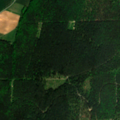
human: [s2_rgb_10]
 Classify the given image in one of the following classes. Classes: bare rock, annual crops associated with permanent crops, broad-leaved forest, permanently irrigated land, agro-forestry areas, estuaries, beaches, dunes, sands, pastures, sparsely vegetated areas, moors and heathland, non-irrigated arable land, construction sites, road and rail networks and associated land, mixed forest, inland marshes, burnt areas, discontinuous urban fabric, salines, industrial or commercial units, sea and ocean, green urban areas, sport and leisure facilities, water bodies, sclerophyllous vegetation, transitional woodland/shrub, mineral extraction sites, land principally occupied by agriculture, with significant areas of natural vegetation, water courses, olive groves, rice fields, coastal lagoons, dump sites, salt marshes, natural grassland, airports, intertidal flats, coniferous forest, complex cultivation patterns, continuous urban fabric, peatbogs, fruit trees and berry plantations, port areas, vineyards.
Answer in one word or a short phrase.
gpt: non-irrigated arable land, coniferous forest, mixed forest